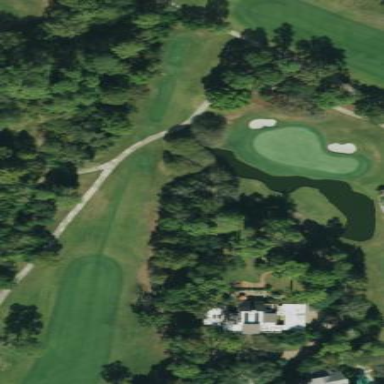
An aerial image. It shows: Water hazard on golf course. The hazard is natural water feature.